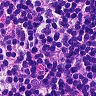
Metastatic tissue present: no